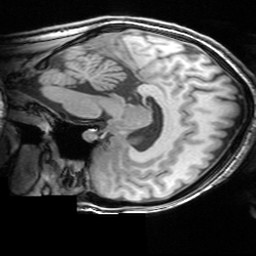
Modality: T1w
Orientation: sagittal
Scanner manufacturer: siemens
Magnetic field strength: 3 T
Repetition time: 1.63 s
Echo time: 0.00311 s